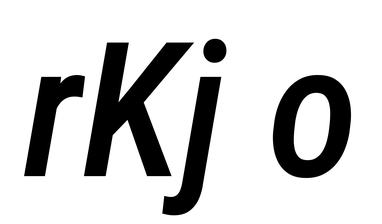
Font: Roboto-Italic_Condensed_Medium_Italic